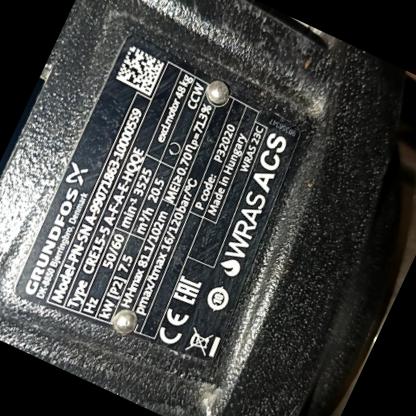
Klasa: tabliczka-znamionowa